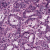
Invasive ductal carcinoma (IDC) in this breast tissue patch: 1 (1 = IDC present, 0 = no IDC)